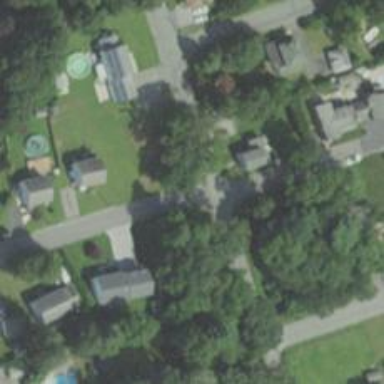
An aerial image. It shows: Residential road.